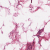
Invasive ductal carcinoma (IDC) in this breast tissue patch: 0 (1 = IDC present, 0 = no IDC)